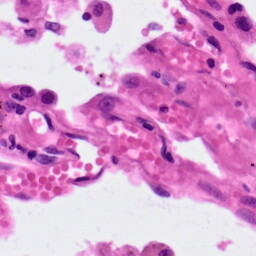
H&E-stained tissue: Lung